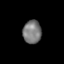
Tissue: skin
Cell type: Epithelial cells
Senescence score: 0.7236
Nuclear area (px): 419
Mean DAPI intensity: 121.649